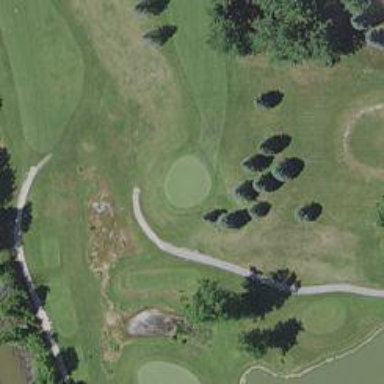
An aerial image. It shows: View of golf hole.